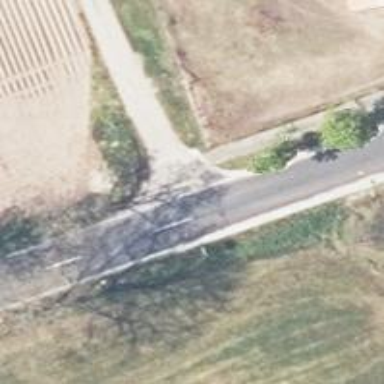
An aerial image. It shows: Secondary road with asphalt surface.